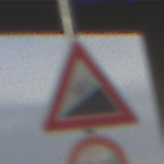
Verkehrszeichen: Steigung10
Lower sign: Ueberholverbot
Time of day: SunriseSunset
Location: Outdoor (Suburban)
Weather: PartlyCloudy
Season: NotSpecified
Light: Natural